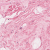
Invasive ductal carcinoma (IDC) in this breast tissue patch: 0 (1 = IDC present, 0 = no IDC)